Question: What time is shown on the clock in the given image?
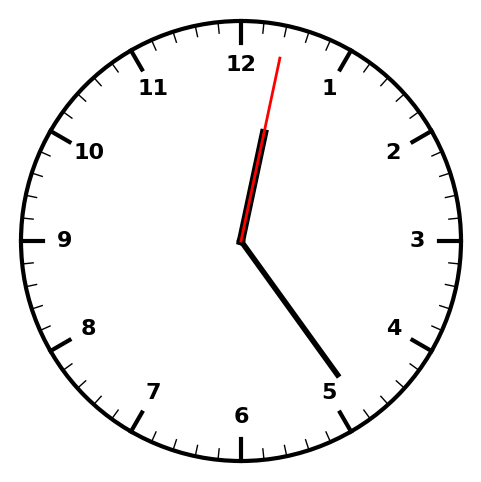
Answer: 12:24:02